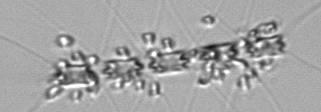
Label: Chaetoceros_didymus_TAG_external_flagellate